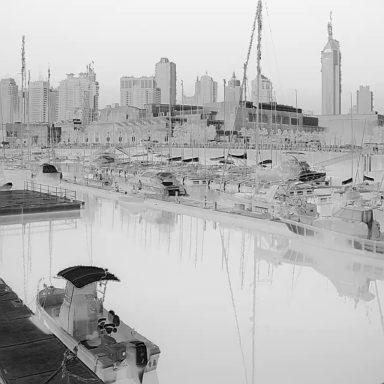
There are four canoes in the infrared image.